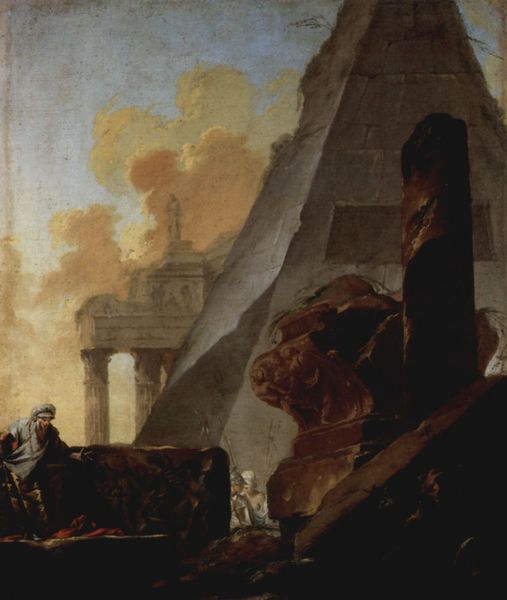
Titel: Ruinen mit Pyramide
Standort: Angers
Institution: Musée des Beaux-Arts
Schlagwörter: blau, dunkel, felsen, gemälde, himmel, kampf, mann, schatten, weiß, wolken, dreieck, frauen, gelb, kirchturm, landschaft, menschen, stadt, braun, frau, grau, hell, licht, marmor, männer, orange, schwarz, säule, säulen, tür, vordergrund, dach, gebäude, haus, rot, schal, schloss, wolke, beige, malerei, ornament, mütze, wand, architektur, kleidung, mensch, spitze, stehen, stein, steine, bild, öl, rauch, sonne, figur, gewand, kutte, klassizismus, personen, person, rosa, turm, chaos, skulptur, statue, relief, ecke, bogen, fassade, alter mann, fels, wüste, dorf, giebel, mauer, dunst, nebel, bank, romantik, angst, brand, dampf, krieg, trümmer, zerstörung, spitz, steinmetz, hoch, tor, flucht, oben, wände, ruine, antike, philosoph, kreuz, palast, denkmal, loch, staub, wirr, friedhof, ruinen, rom, kapitell, schein, kaputt, grab, anwesen, mauern, giebelfeld, ionisch, griechen, obelisk, griechenland, tempel, löwe, basis, pyramide, turban, brau, cumulus, verwüstung, bauen, siegestor, athen, sphinx, ägypten, triumpfbogen, triumphbogen, bildhauer, bauwerk, abakus, dörfer, erbauer, wiolken, spinx, monumente, behauen, brandenburger, druchblick, sfinx, swinx, böau orange, sonne schein